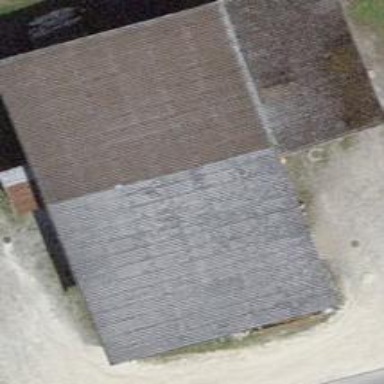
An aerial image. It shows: Building with tile roof.